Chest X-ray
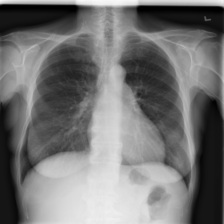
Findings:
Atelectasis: negative
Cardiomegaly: negative
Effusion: negative
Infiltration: negative
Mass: negative
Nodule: negative
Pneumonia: negative
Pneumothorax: negative
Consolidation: negative
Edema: negative
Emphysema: negative
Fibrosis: negative
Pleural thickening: negative
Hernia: negative